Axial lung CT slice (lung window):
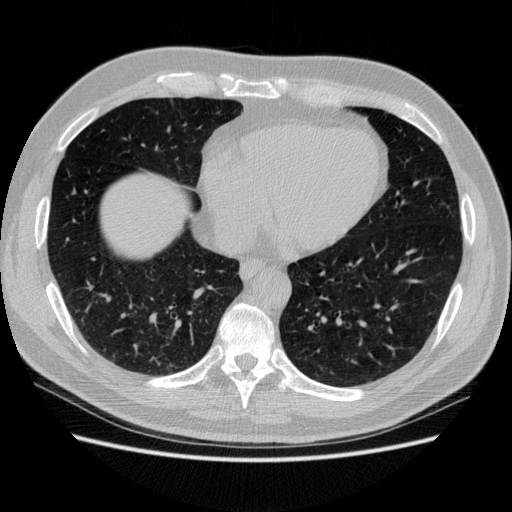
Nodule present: no